Question: I am trying to implement a Naive Bayes model in R based on known information:
'''
Age group, e.g. "18-24" and "25-34", etc.
Gender, "male" and "female"
Region, "London" and "Wales", etc.
Income, "PS10,000 - PS15,000", etc.
Job, "Full Time" and "Part Time", etc.
'''
I am experiencing errors when implementing. My code is as per below:
'''
library(readxl)
iphone <- read_excel("~/Documents/iPhone_1k.xlsx")
View(iphone)
summary(iphone)
iphone
library(caTools)
library(e1071)
set.seed(101)
sample = sample.split(iphone$Gender, SplitRatio = .7)
train = subset(iphone, sample == TRUE)
test = subset(iphone, sample == FALSE)
nB_model <- naiveBayes(Gender ~ Region + Retailer, data = train)
pred <- predict(nB_model, test, type="raw")
'''
In the above scenario, I have an excel file called iPhone_1k (1,000 entries relating to people who have visited a website to buy an iPhone). Each row is a person visiting the website and the above demographics are known.
I have been trying to make the model work and have resorted to following the below link that uses only two variables (I would like to use a minimum of 4 but introduce more, if possible):
<URL>
I want to be able to use these demographics to predict which retailer they will go to (also known for each instance in the iPhone_1k file). There are only 3 options. Can you please advise how to complete this?
P.S. Below is a screenshot of a simplified version of the data I have used to keep it simple in R. Once I get some code to work, I'll expand the number of variables and entries.

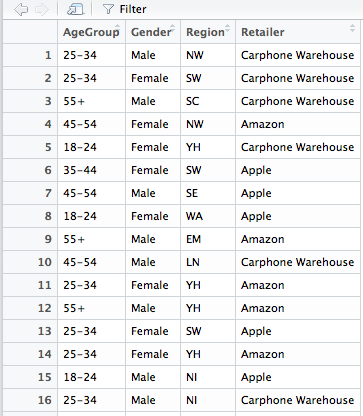
Answer: You are setting the problem incorrectly. It should be:
'''
naiveBayes(Retailer ~ Gender + Region + AgeGroup, data = train)
'''
or in short
'''
naiveBayes(Retailer ~ ., data = train)
'''
Also you might need to convert the columns into factors if they are characters. You can do it for all columns, right after reading from excel, by
'''
iphone[] <- lapply(iphone, factor)
'''
Note that if you add numeric variables in the future, you should not apply this step on them.